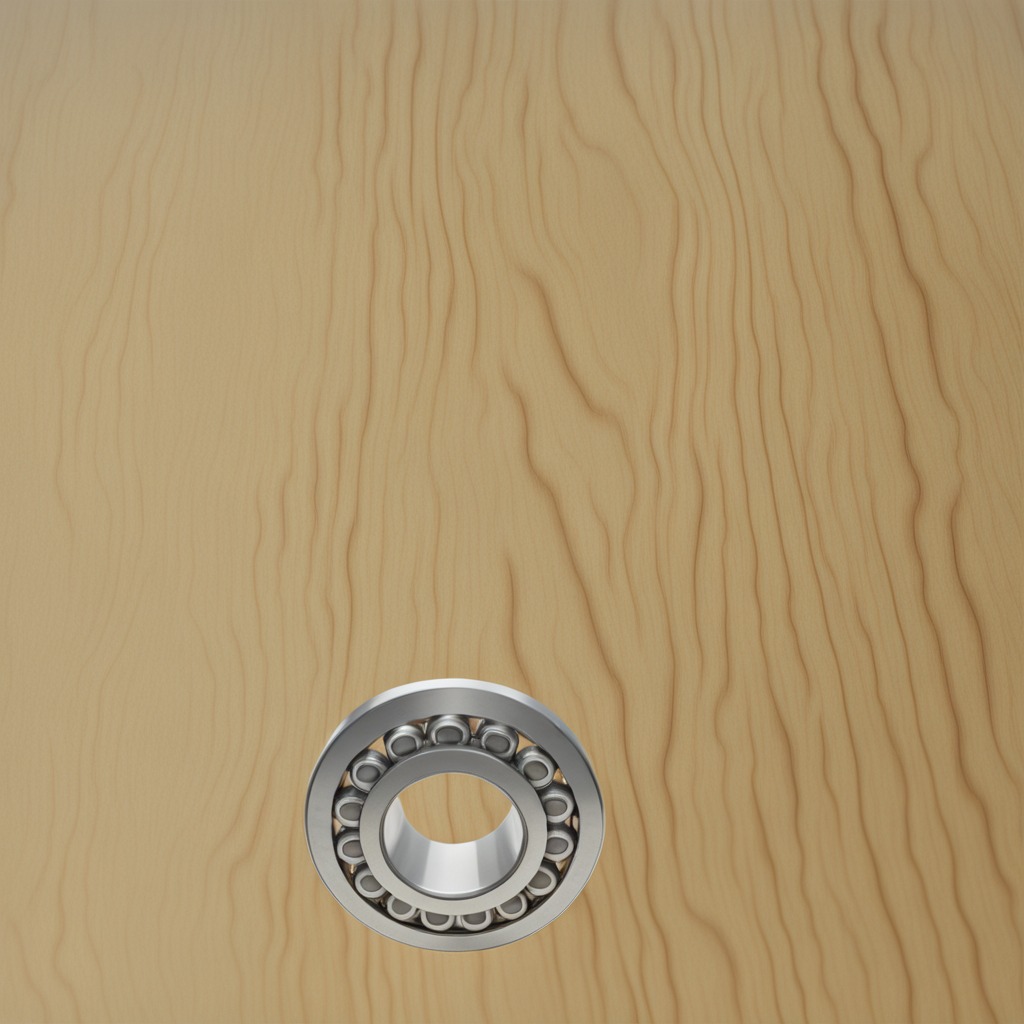
A metal ball bearing is lying on the plywood surface in a paint workshop lit by afternoon window light.